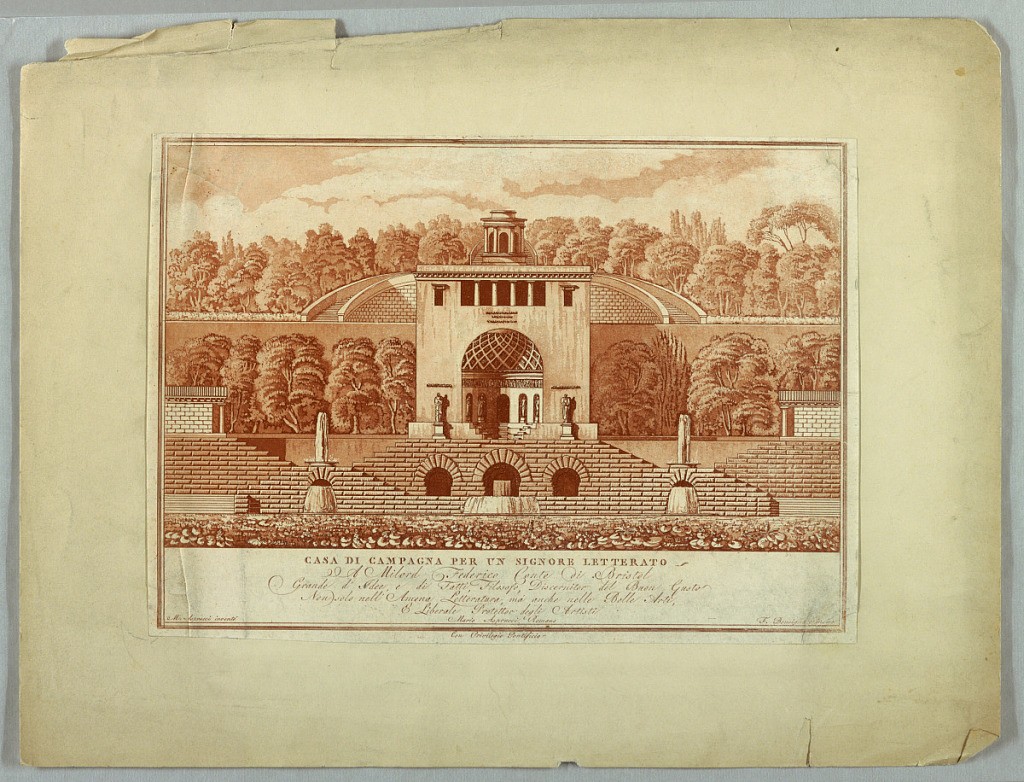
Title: Country House for a Literary Gentleman
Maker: Mario Asprucci The Younger, Italian, 1764 – 1804
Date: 1764-1804
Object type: Print
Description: The main building is a cube resting on a high base penetrated by "fountains of learning." At the summit is an observatory. Same as 1931-94-535 but printed in brown.